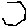
Label: hexagon